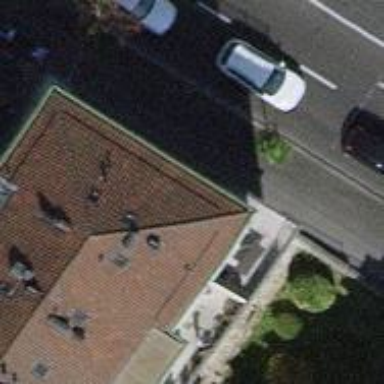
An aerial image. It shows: Convenience shop.